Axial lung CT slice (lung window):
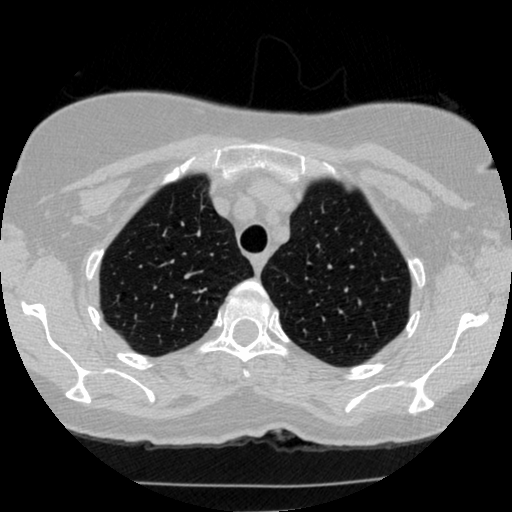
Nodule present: no